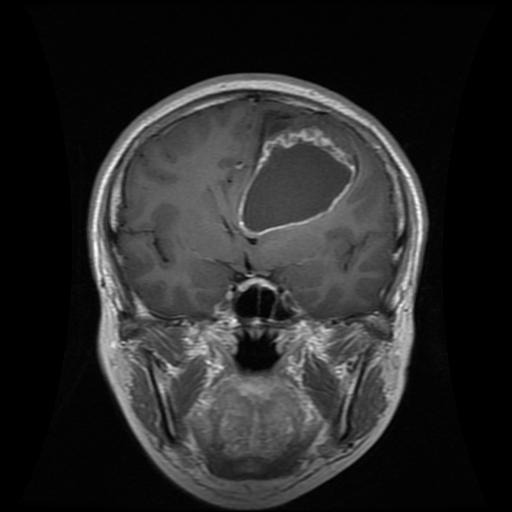
Label: glioma